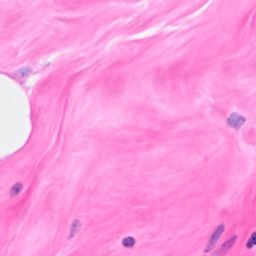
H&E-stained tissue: Breast